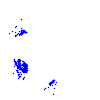
Particle: electron